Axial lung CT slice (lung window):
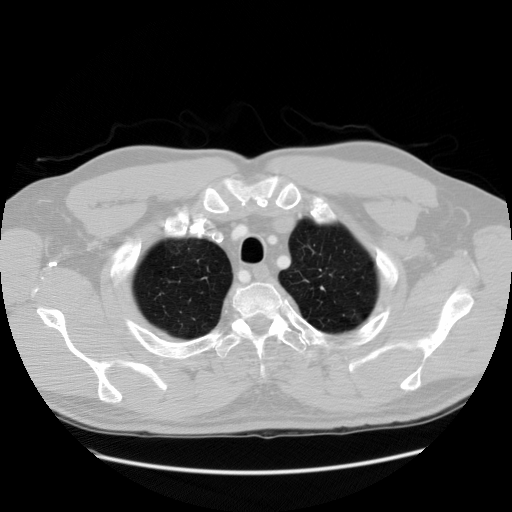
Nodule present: no